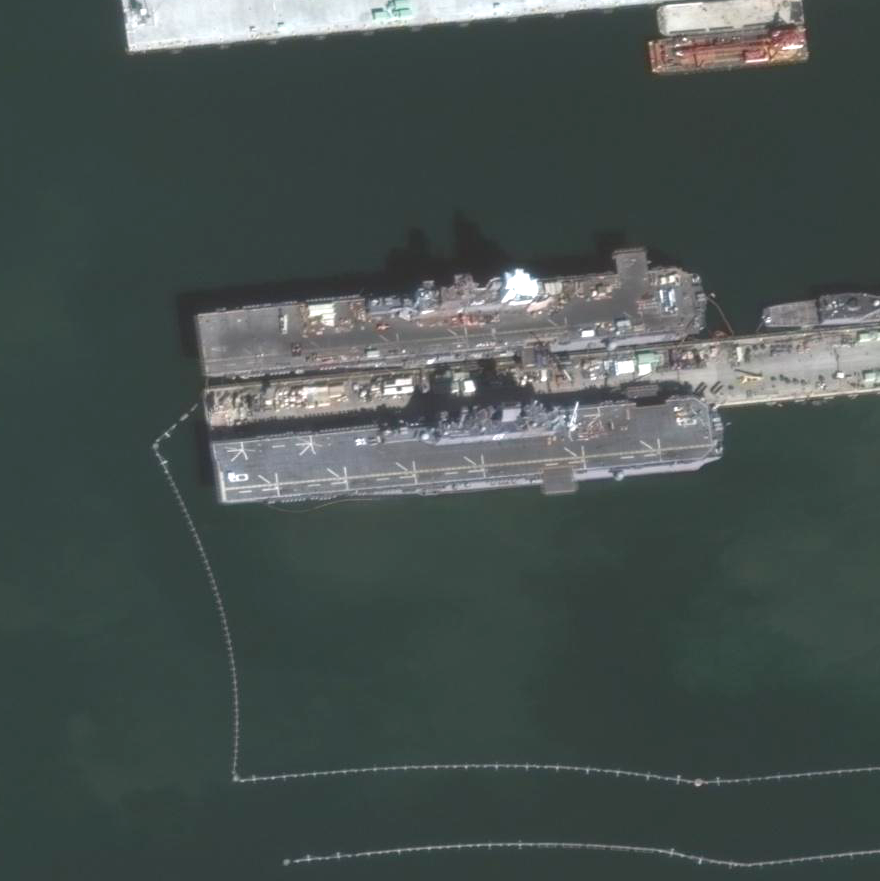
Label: assault